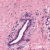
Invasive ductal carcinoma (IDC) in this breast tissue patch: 0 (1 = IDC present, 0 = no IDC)